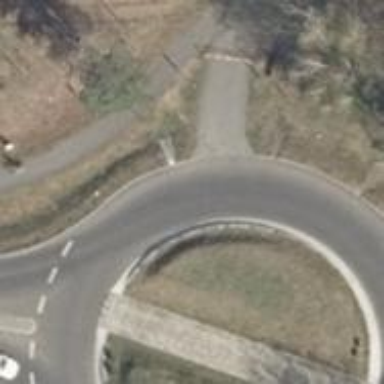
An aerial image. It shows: Primary highway with asphalt surface leading to roundabout.